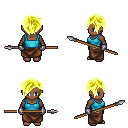
a pixel art fantasy rpg character, female body template, human, dark skin, teal pirate shirt, robe skirt, gold pixie cut hairstyle, metal gloves, spear, four views (front, back, left, right), 2x2 character sprite sheet, small pixel art, hard edges, no anti-aliasing